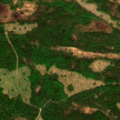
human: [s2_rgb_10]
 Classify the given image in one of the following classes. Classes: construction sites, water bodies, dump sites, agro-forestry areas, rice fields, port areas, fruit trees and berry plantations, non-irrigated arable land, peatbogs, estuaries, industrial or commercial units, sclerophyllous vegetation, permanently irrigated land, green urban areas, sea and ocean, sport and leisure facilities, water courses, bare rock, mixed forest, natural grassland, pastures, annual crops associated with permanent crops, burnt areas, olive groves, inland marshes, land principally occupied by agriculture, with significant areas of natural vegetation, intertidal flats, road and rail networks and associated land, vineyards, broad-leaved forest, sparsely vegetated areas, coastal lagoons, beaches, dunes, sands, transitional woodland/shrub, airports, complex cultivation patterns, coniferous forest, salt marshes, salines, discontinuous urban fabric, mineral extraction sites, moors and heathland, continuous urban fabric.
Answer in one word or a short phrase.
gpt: mixed forest, transitional woodland/shrub